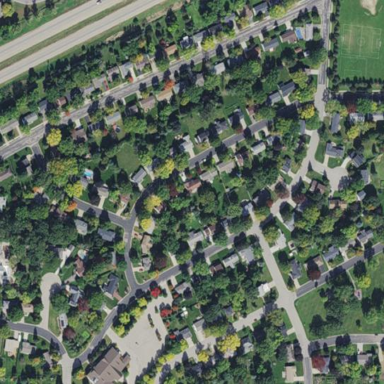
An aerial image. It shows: Residential neighbourhood.